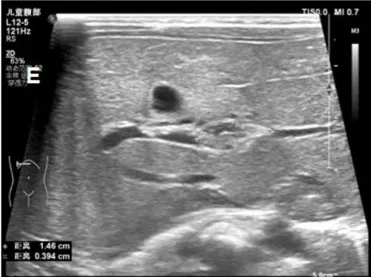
Ultrasound images of the patients ont day 16 of life. Reduction in the size of the portal vein thrombus at day 16.
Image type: radiology (ultrasound)